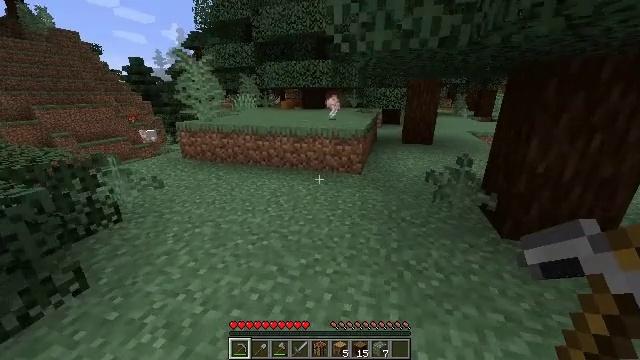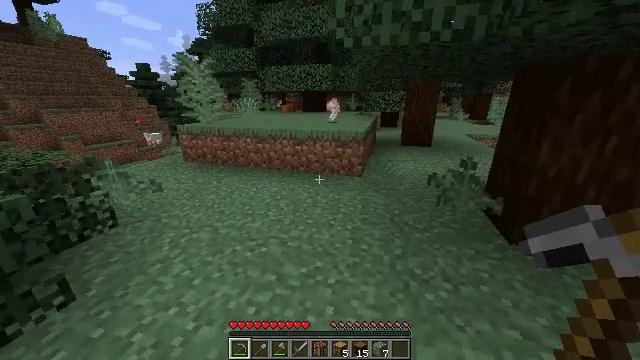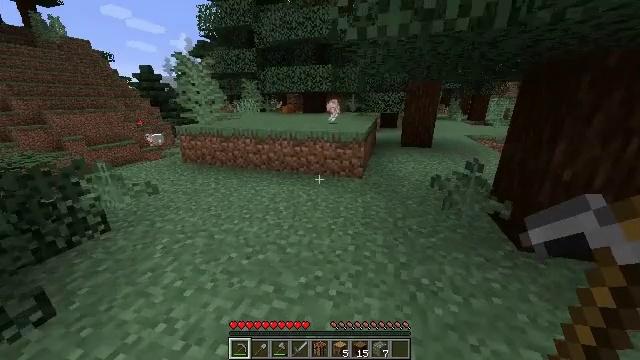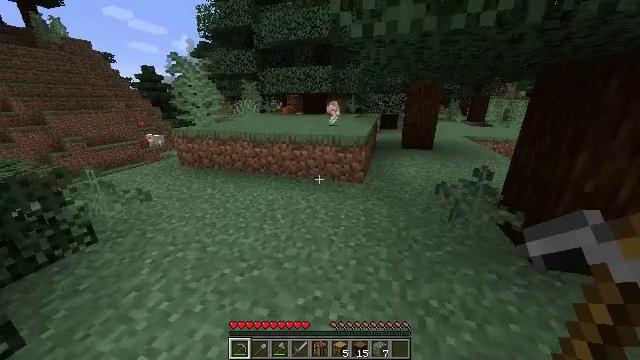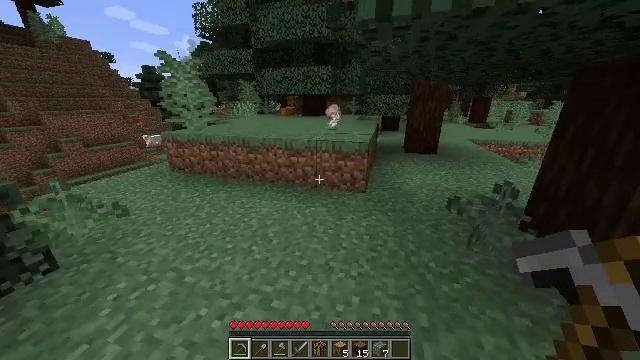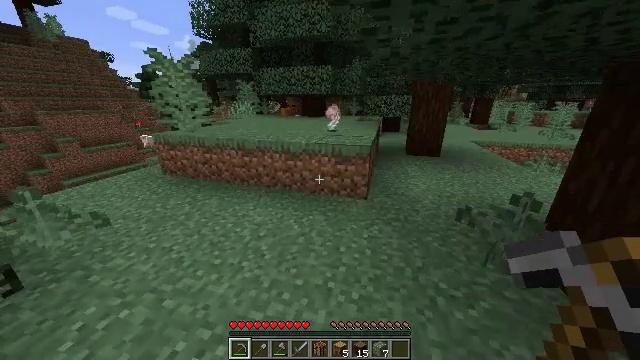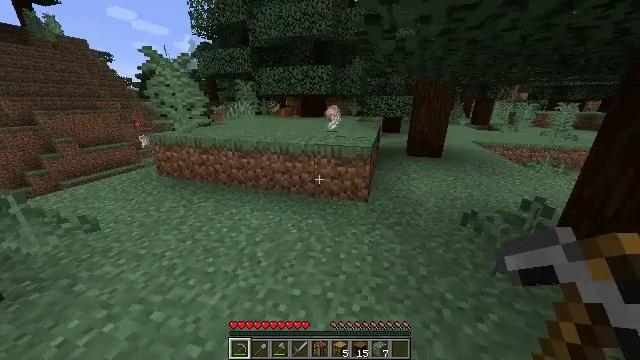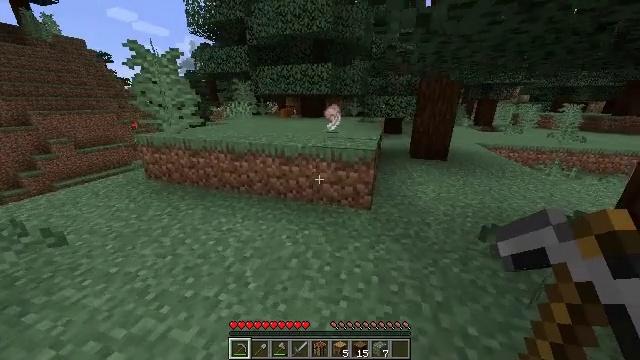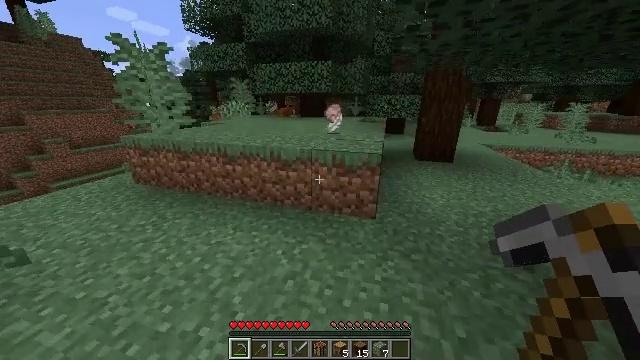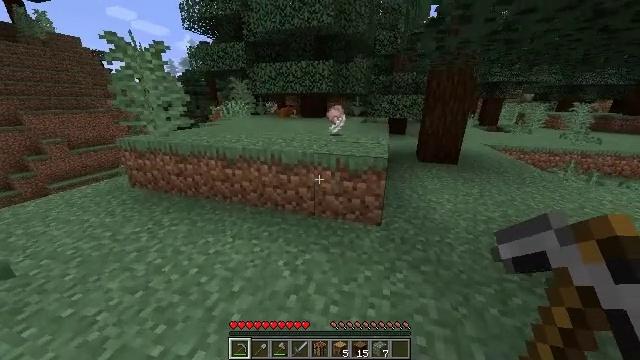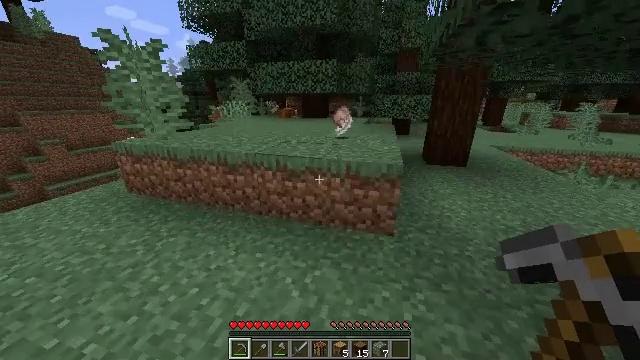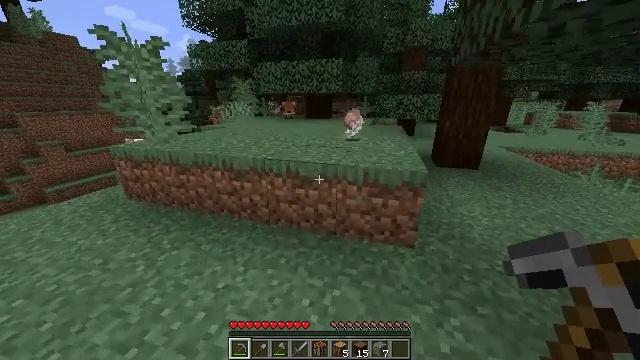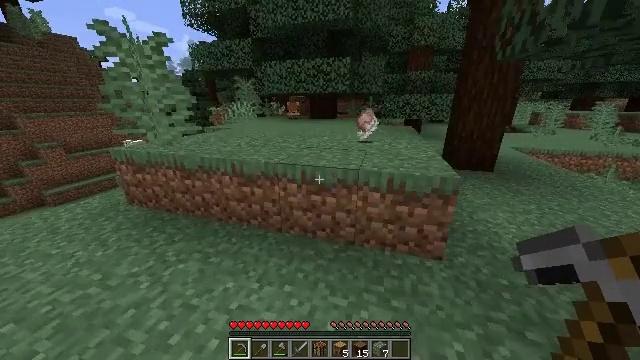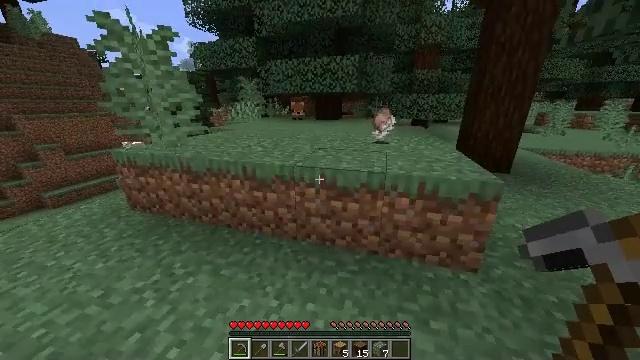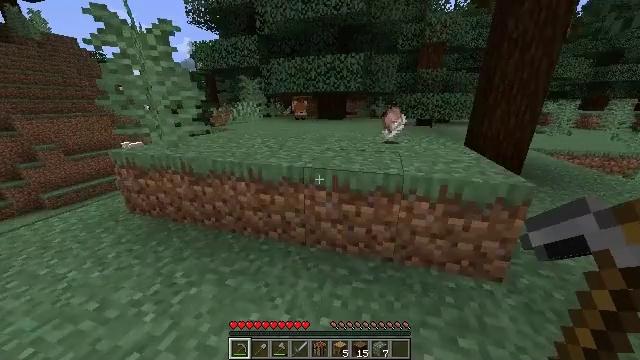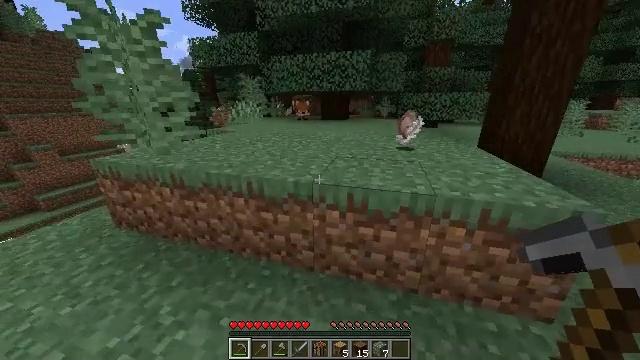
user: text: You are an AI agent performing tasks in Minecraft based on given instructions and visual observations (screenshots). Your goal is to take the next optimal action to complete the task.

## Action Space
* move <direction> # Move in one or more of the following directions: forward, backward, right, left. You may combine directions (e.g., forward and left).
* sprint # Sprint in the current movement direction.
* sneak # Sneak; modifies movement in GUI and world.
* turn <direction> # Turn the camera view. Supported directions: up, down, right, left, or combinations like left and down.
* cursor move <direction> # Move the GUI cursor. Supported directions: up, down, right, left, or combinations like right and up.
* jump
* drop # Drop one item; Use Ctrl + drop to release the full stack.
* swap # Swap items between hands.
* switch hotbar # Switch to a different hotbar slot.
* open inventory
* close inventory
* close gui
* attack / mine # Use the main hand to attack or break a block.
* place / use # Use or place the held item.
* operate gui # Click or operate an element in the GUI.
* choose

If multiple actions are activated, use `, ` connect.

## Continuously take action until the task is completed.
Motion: motion action
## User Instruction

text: Clear the sweet berry bush to collect the sweet berries.
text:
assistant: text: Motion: move forward, sprint
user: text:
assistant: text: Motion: move forward, sprint
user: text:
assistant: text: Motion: move forward, sprint
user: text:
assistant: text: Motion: move forward, sprint
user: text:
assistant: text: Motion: move forward, sprint
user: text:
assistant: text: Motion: move forward, sprint
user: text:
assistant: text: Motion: move forward, sprint
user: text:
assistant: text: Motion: move forward, sprint
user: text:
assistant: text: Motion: move forward and move left, sprint
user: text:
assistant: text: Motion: move forward and move left, sprint
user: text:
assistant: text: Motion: move forward and move left, sprint
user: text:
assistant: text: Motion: move forward and move left, sprint
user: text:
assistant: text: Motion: move forward and move left, sprint
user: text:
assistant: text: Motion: move forward, sprint
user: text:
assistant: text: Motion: move forward, sprint
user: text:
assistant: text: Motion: move forward, sprint, turn right and down
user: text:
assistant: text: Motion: move forward, sprint, turn right and down
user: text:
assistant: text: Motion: move forward, sprint, turn right and down, jump
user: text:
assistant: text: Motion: move forward, sprint, jump
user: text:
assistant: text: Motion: move forward, sprint, jump
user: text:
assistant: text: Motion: move forward, sprint, turn down, jump
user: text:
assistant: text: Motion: move forward, sprint, jump
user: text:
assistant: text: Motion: move forward, sprint
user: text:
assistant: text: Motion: move forward, turn down
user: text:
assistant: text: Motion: move forward, turn right and down
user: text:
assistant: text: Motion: move forward, turn right and down
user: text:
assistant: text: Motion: move forward
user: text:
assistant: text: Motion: move forward and move right
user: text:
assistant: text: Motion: move forward and move right, turn left
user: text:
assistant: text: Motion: move right, turn left